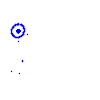
Particle: kaon